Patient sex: F
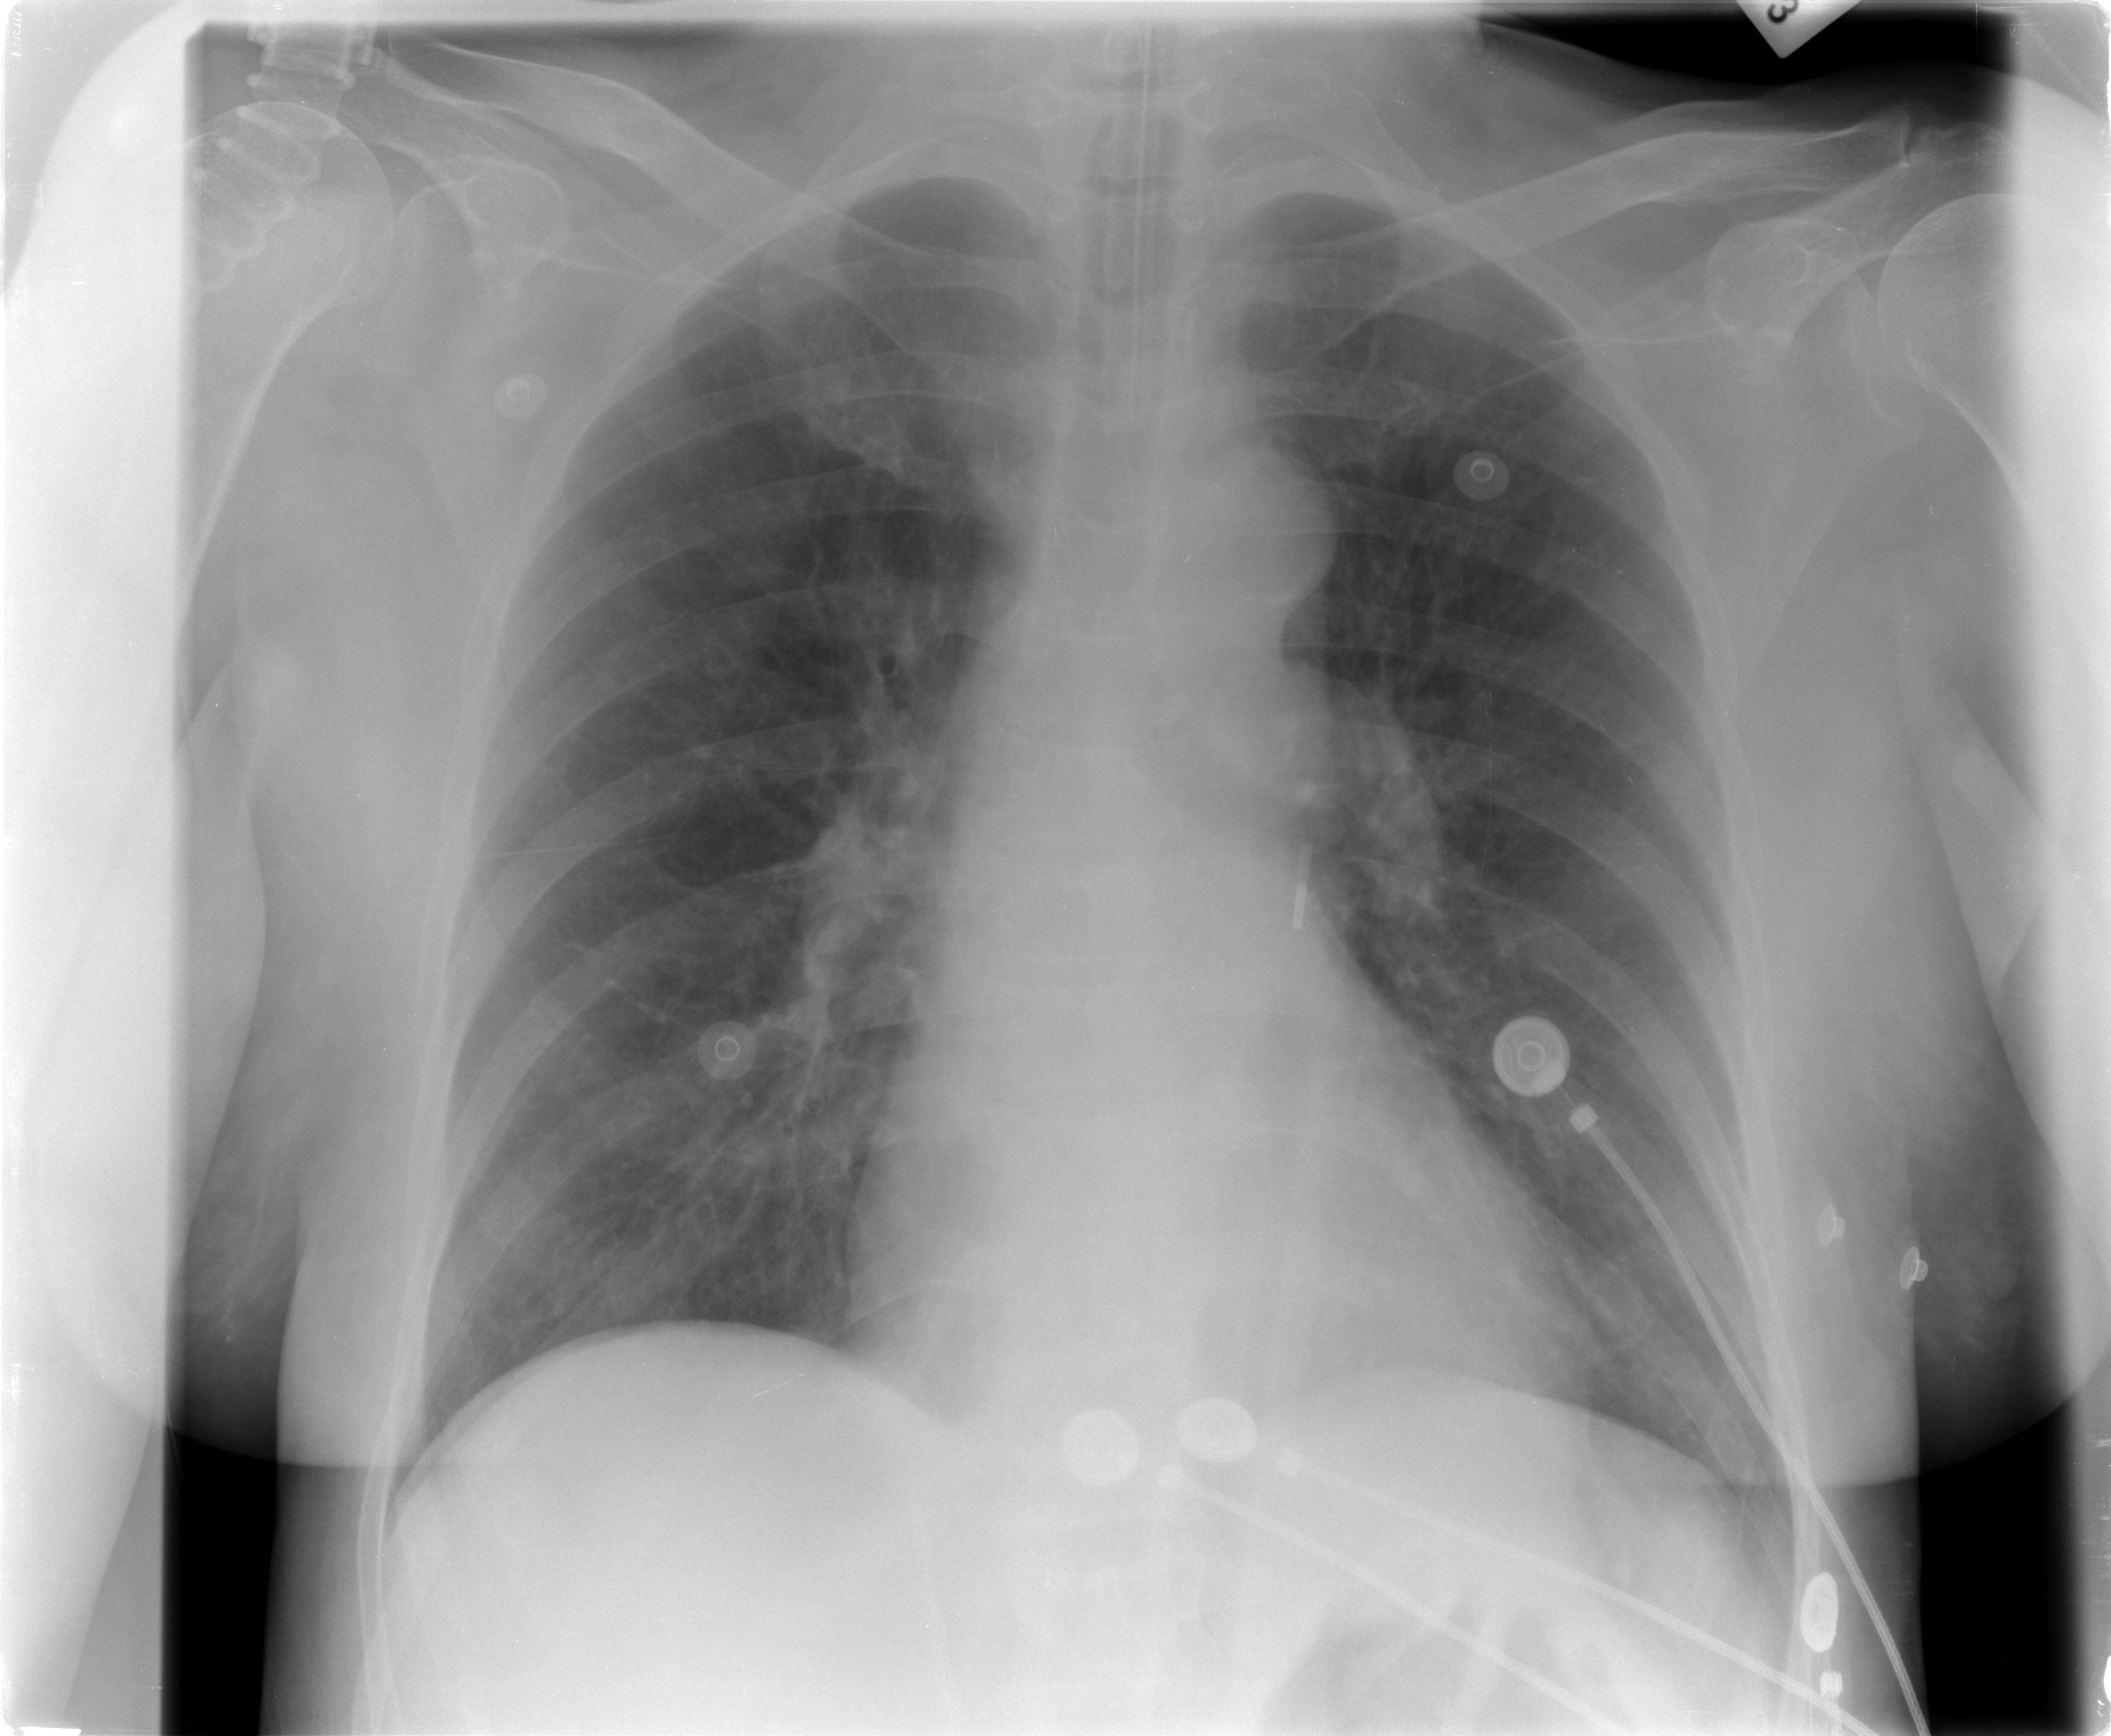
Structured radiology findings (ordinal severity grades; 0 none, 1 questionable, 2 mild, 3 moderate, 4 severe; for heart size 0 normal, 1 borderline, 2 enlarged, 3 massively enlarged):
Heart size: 0
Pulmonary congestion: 2
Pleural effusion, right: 0
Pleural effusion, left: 0
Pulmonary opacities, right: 0
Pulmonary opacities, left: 0
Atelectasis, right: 1
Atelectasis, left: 1